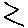
Label: zigzag